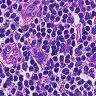
Metastatic tissue present: no